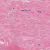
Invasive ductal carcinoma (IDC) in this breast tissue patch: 0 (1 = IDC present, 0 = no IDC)